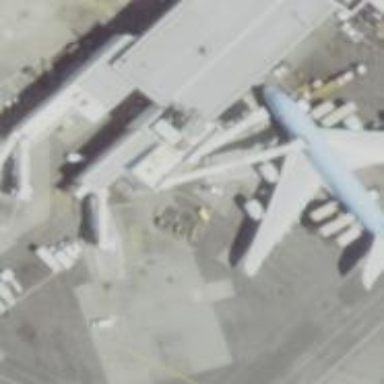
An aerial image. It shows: Airport gate.